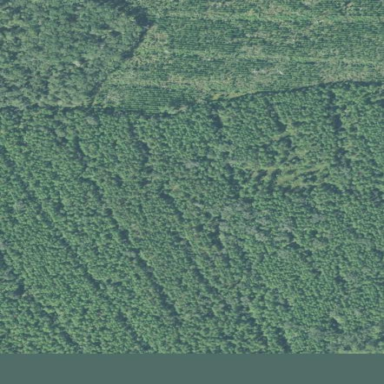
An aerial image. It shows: Forest area dominated by needle-leaved trees.